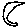
Label: moon